Question:
I want to list employees along with their jobs from job tables(use job_id key) but some employees have null as their job id and when i use join null values dont show up. i want the employees with no job ids to have null as their job designation. how do i do it?
Here is what i have tried
'''
select EMP_ID,MANAGER_EMP_ID,FNAME||' '||LNAME as EMP_FULL_NAME,
HIRE_DATE as EMP_JOINING,salary as EMP_SALARY,function as
EMP_DESIGNATION from employee e join job j on e.job_id=j.job_id
'''
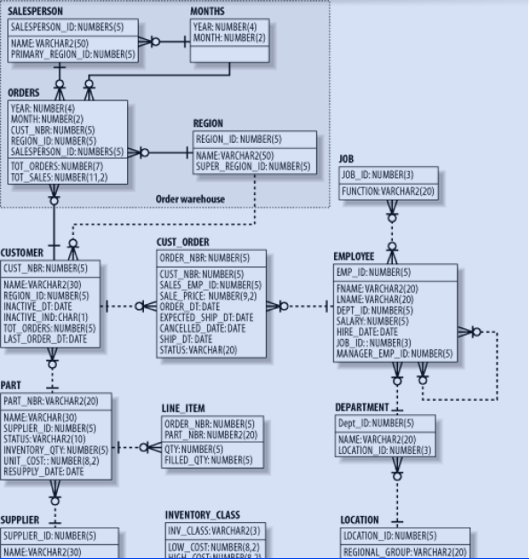
Answer: just change 'join' to 'left join'...